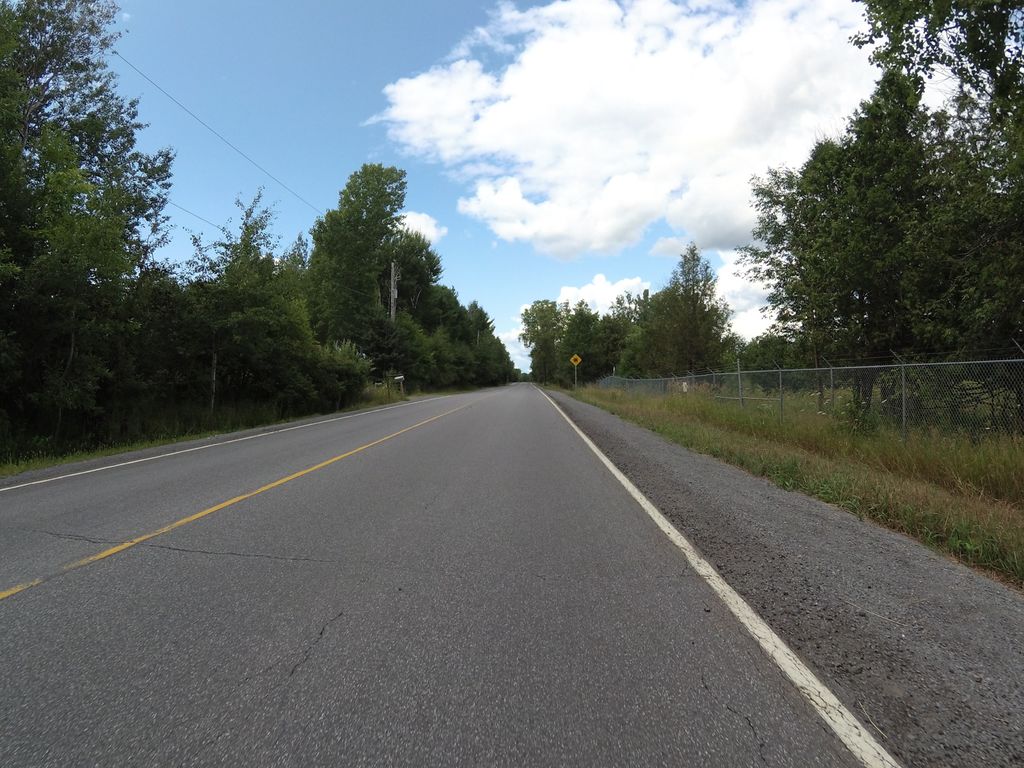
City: ottawa-gatineau